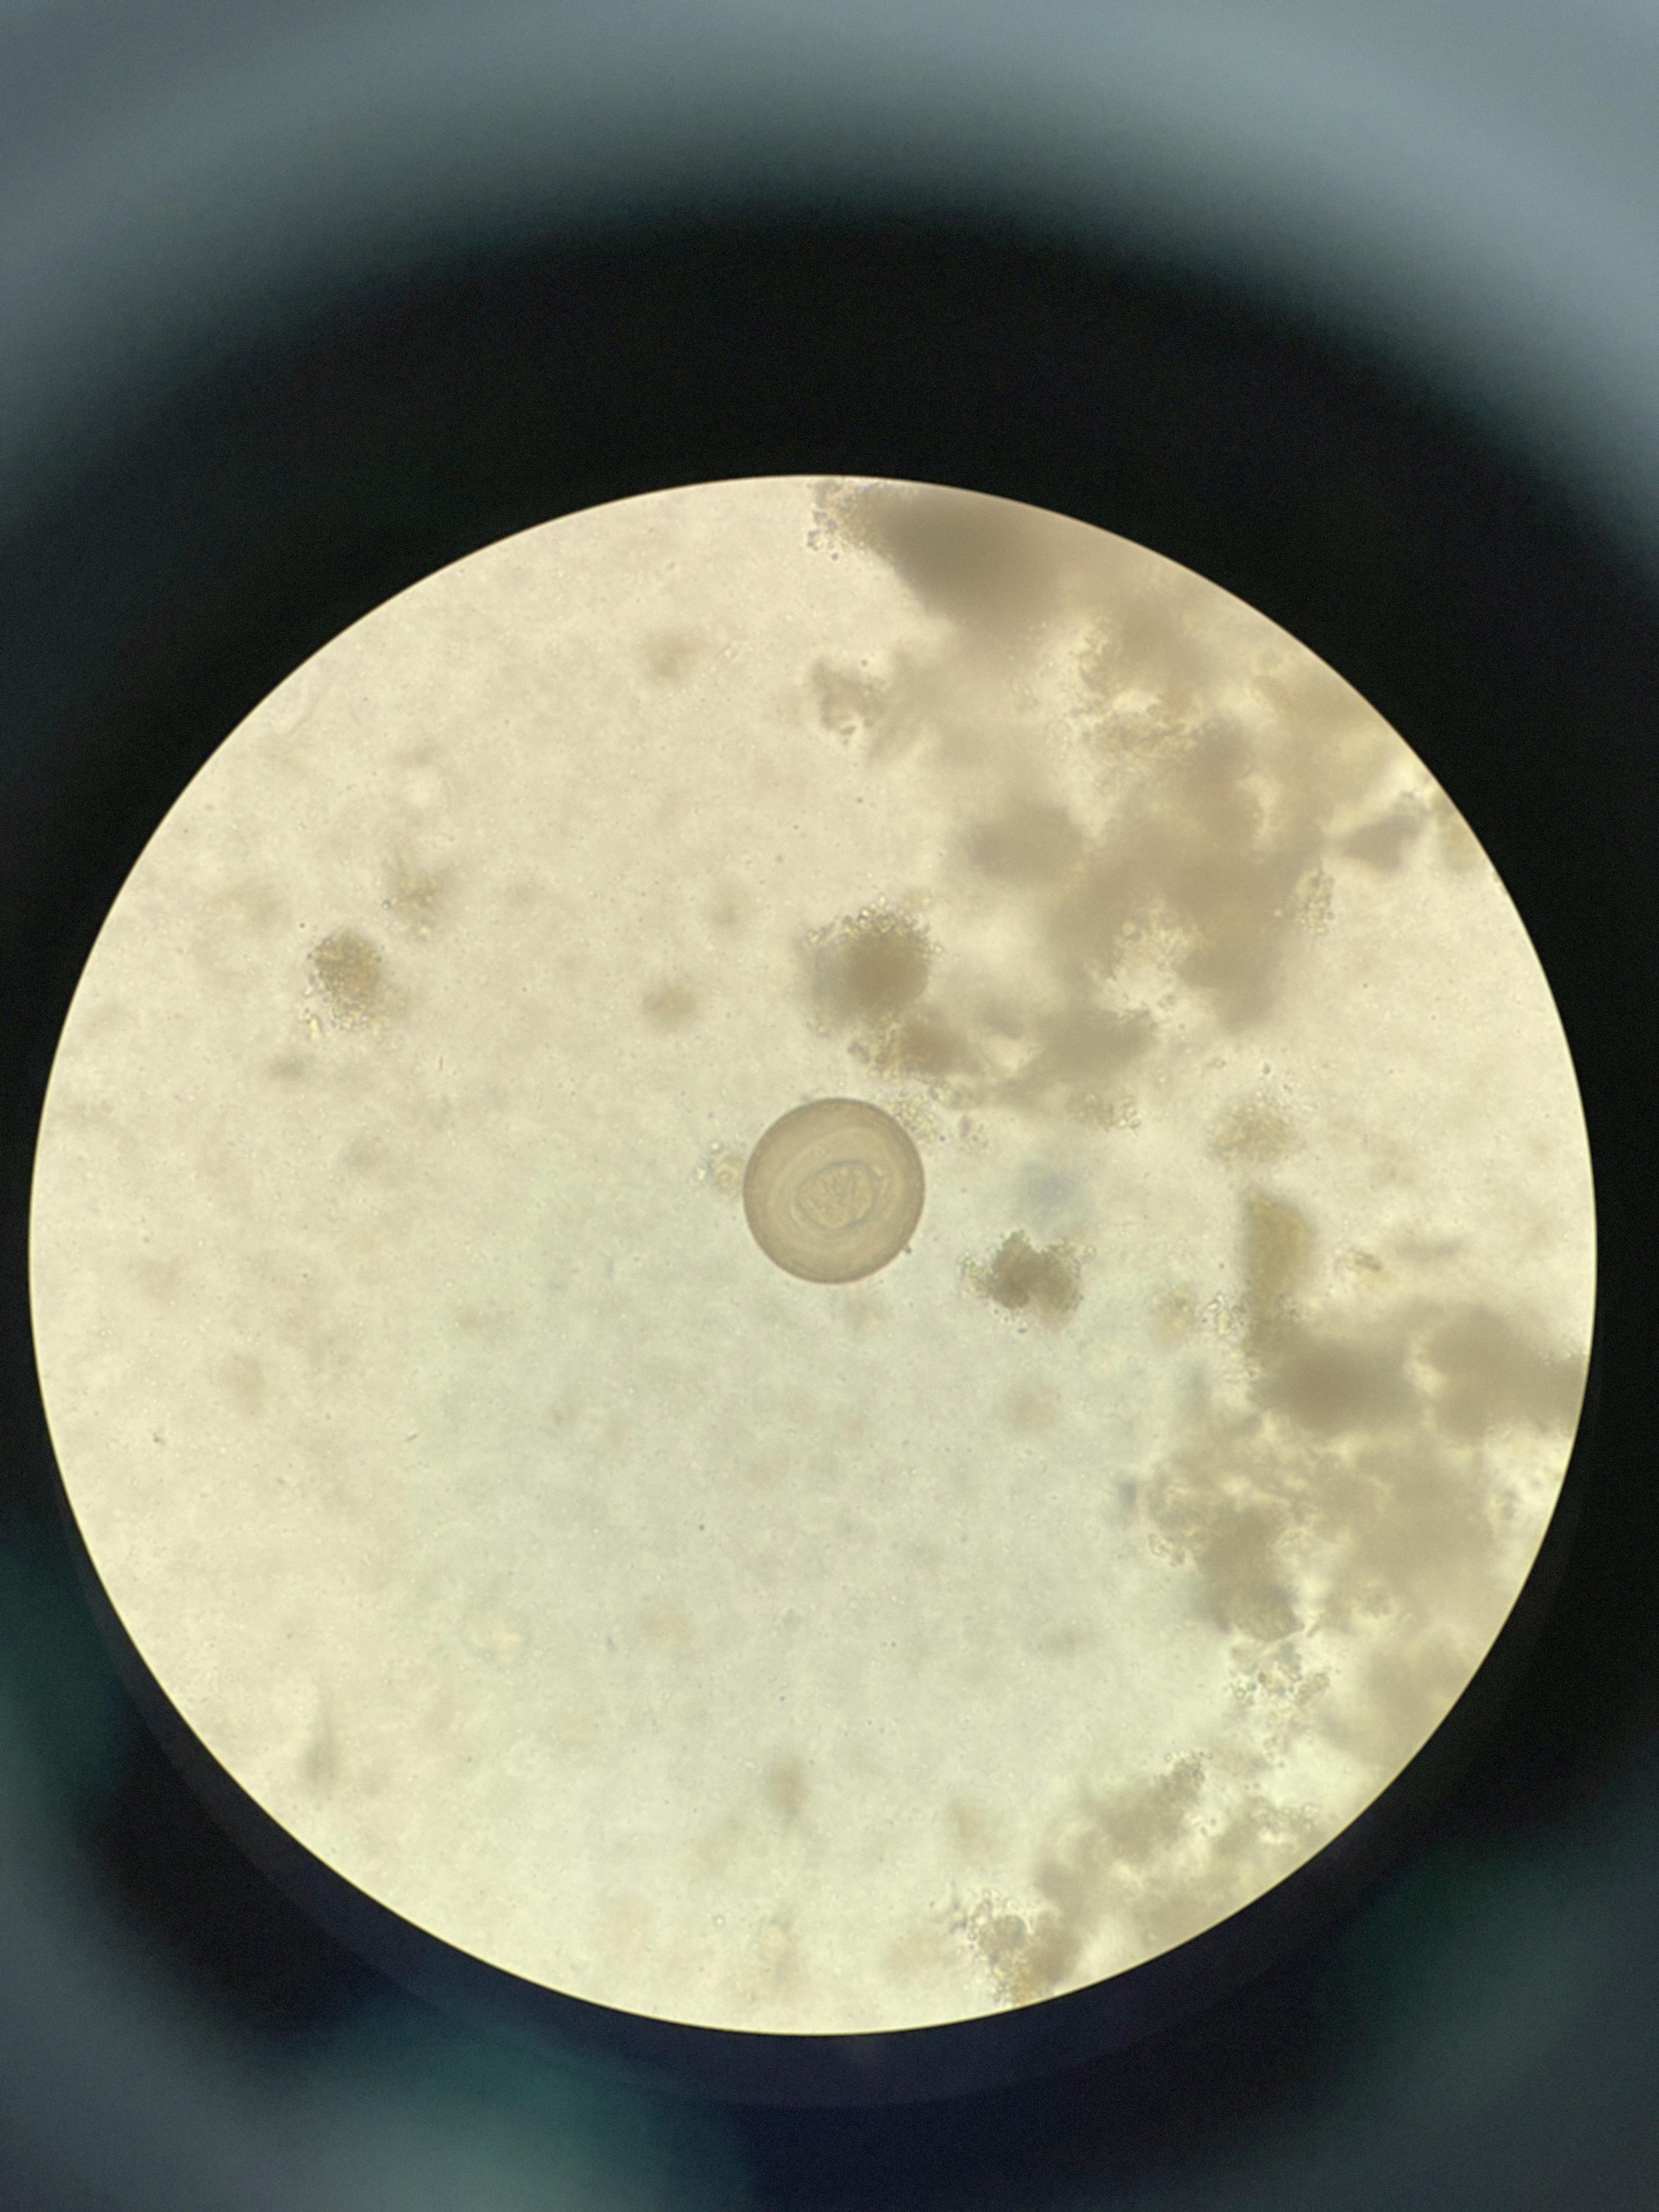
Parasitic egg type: Hymenolepis diminuta